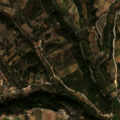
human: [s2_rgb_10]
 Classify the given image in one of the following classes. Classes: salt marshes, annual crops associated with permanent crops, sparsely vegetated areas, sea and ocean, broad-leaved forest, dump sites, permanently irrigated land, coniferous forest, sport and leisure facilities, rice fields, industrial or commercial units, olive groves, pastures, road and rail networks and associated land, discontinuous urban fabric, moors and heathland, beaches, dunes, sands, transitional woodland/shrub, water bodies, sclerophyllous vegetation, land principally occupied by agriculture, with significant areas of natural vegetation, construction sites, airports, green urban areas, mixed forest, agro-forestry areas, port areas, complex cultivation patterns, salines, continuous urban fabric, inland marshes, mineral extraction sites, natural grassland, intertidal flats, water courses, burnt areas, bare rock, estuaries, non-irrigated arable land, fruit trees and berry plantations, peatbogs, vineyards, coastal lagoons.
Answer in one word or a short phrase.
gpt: olive groves, complex cultivation patterns, land principally occupied by agriculture, with significant areas of natural vegetation